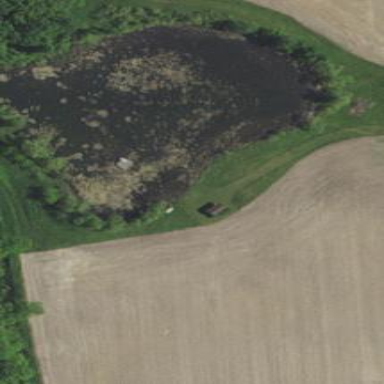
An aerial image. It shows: Peaceful pond surrounded by nature.